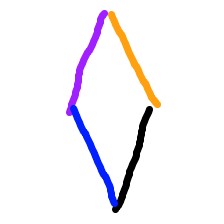
Shape: rhombus